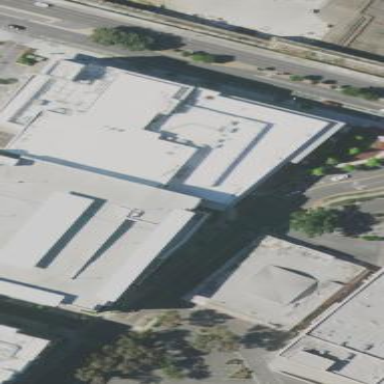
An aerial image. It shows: Commercial building that functions as cinema.